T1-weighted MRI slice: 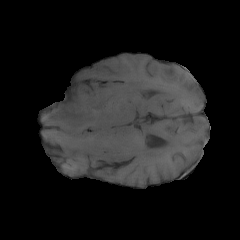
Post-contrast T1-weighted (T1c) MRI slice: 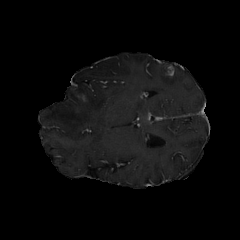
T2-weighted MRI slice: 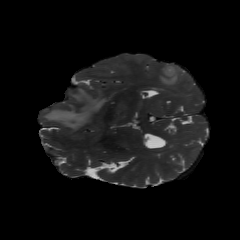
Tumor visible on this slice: yes